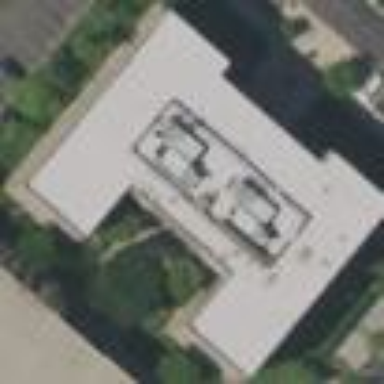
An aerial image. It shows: Commercial building.